Question: This is based on generating a second x-axis, as described in this previous post:
<URL>
Included below is code to generate a plot with two x-axis that represent two different time units for the same data: relative time ('rel_time') and an absolute time ('abs_time'). While the method described above nicely generates the two axes, the data is scaled differently between them.
How can I generate a plot with two x-axes that are linked? That is, the data plotted on both each axis should be aligned with the other.
Furthermore, is there a way to do this without plotting the data ('y') twice? In the end the data should be aligned, so the second plot is just there to generate a new axis.
The code below:
'''
# Based on question:
# https://stackoverflow.com/questions/<PHONE>/matplotlib-adding-second-axes-with-transparent-background
import time
import numpy as np
import matplotlib.pyplot as plt
# Plot Data
rel_time = np.arange(-10.0, 40) # seconds
abs_time = rel_time + time.time() # epoch time
y = np.array([1.1, 1.2, 1.2, 1.1, 1.2, 1.1, 1.3, 1.3, 1.2, 1.1, 1.4, 1.7,
2.5, 2.6, 3.5, 4, 4.3, 4.8, 5, 4.9, 5.3, 5.2, 5.5, 5.1,
5.4, 5.6, 5.1, 6, 6.2, 6.2, 5.5, 6.1, 5.4, 6.3, 6.2, 6.5,
6.3, 6.1, 6.5, 6.6, 6.1, 6.6, 6.5, 6.4, 6.6, 6.5, 6.2, 6.6,
6.4, 6.8]) # Arbitrary data
fig = plt.figure()
fig.subplots_adjust(bottom=0.25) # space on the bottom for second time axis
host = fig.add_subplot(111) # setup plot
p1 = host.plot(rel_time, y, 'b-') # plot data vs relative time
host.set_xlabel("Relative Time [sec]")
host.set_ylabel("DATA")
newax = host.twiny() # create new axis
newax.set_frame_on(True)
newax.patch.set_visible(False)
newax.xaxis.set_ticks_position('bottom')
newax.xaxis.set_label_position('bottom')
newax.spines['bottom'].set_position(('outward', 50))
newax.plot(abs_time, y, 'k-') # plot data vs relative time
newax.set_xlabel("Absolute Time [Epoch sec]")
plt.show()
'''
generates a timeseries plot with mismatched x-axes:

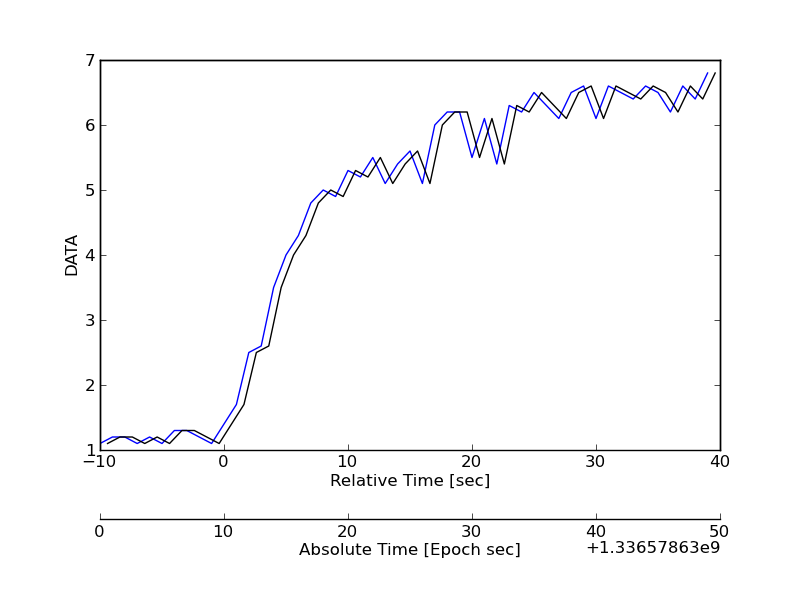
Answer: You need to specify limits for your x-axes. If you add these lines it will do it:
'''
host.set_xlim(rel_time[0],rel_time[-1])
newax.set_xlim(abs_time[0],abs_time[-1])
'''
both curves plotted:

If you don't want to draw the data twice, just delete the 'newax.plot()'line.